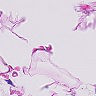
Metastatic tissue present: no